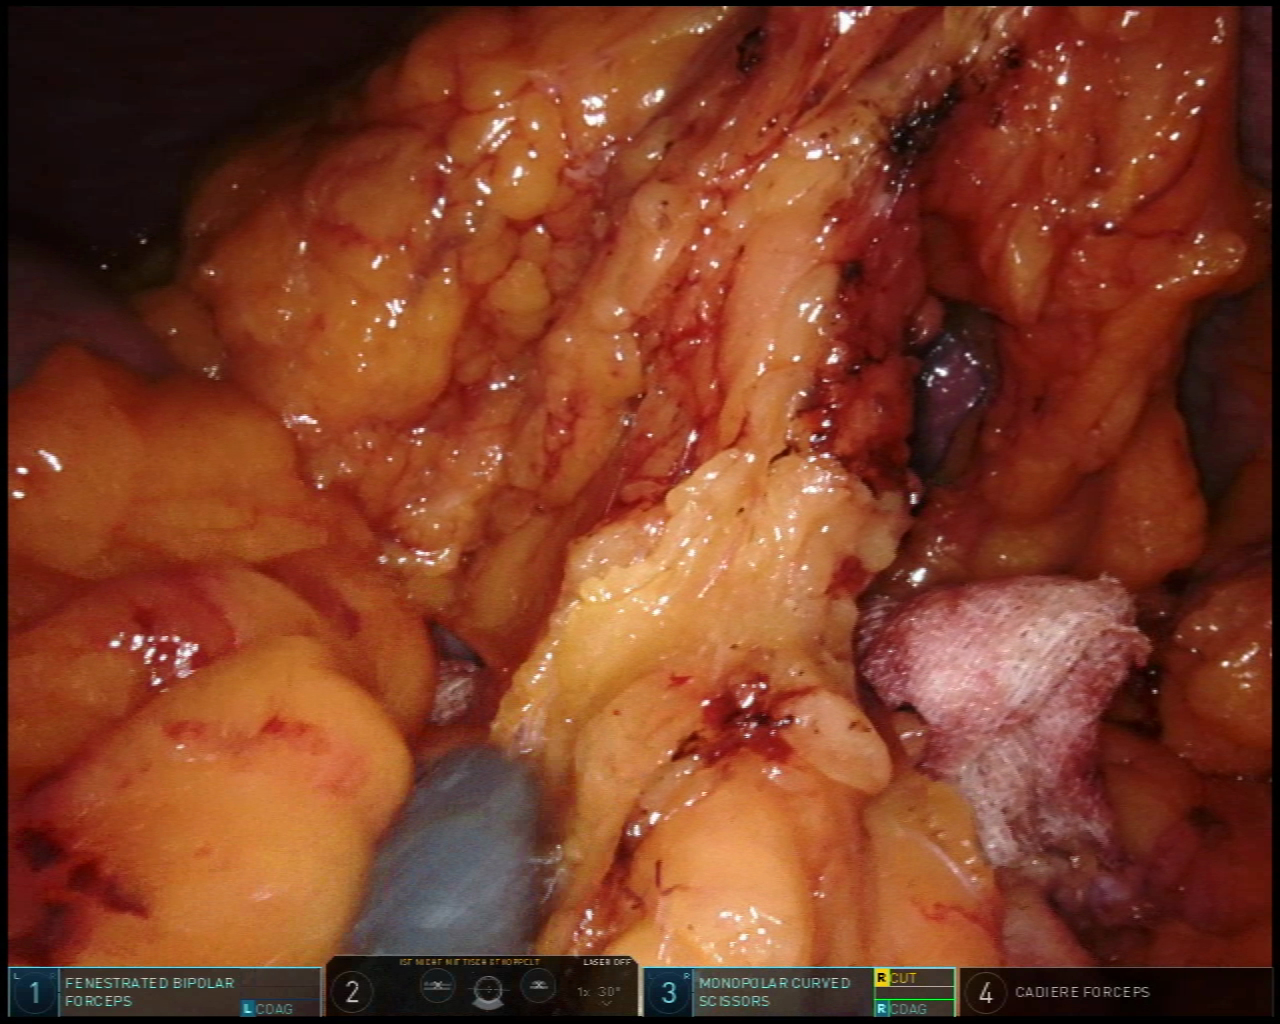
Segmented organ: stomach
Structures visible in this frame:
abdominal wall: yes
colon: yes
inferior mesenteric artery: no
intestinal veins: no
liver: no
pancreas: no
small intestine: no
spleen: yes
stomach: yes
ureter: no
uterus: no
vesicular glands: no